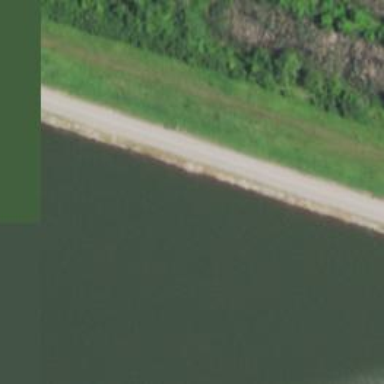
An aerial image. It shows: Reservoir.